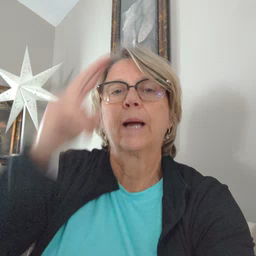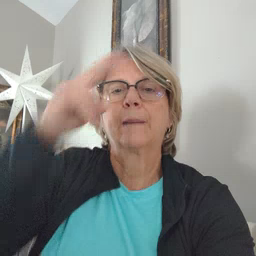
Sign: jump